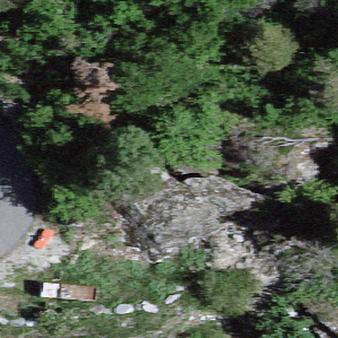
Label: bouldering_area